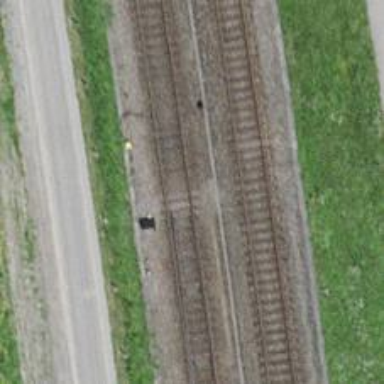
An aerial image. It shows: Railway switch.